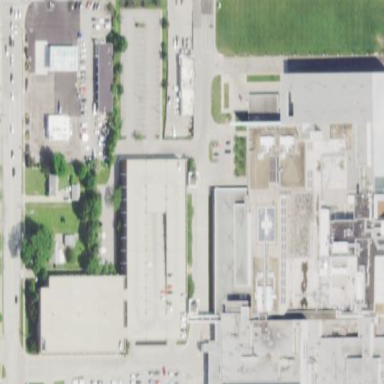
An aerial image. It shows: Healthcare facility identified as hospital.